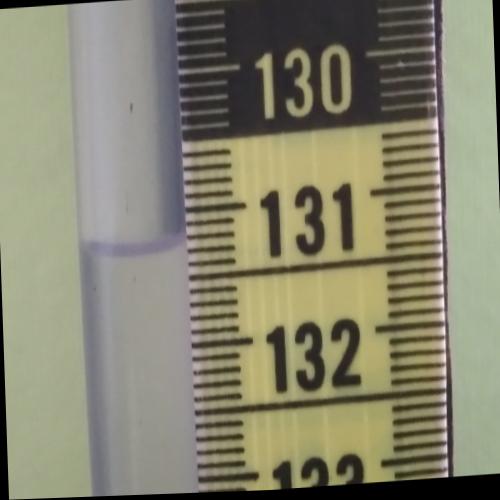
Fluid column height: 131.2 cm